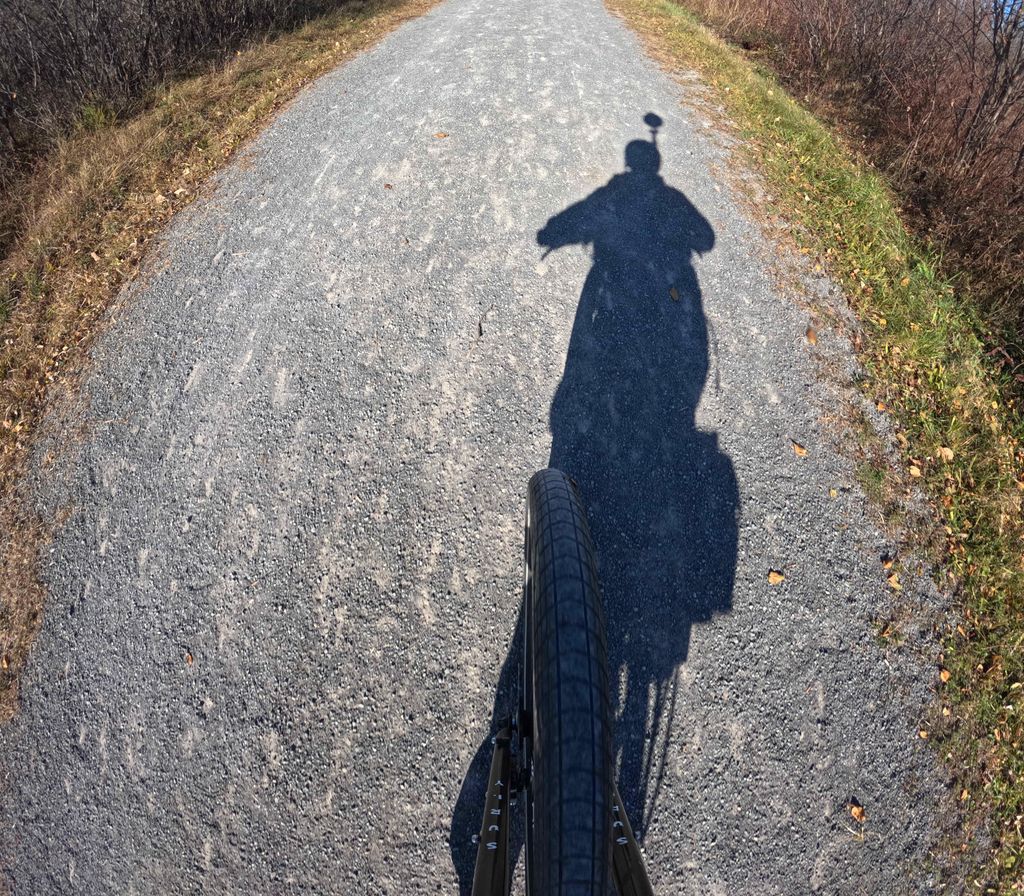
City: ottawa-gatineau